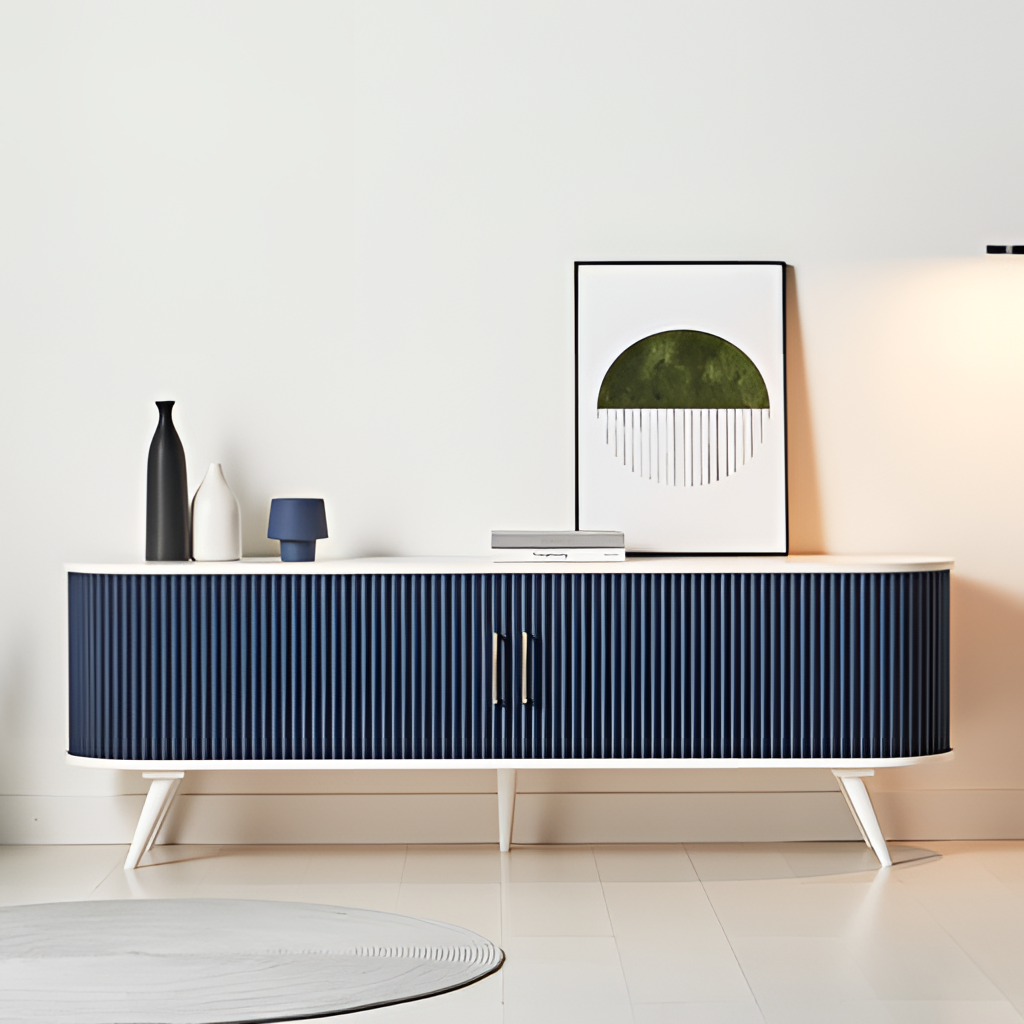
living room, navy wood sideboard, paint wallpaper, with solid pattern, tile flooring, with large square pattern, contemporary